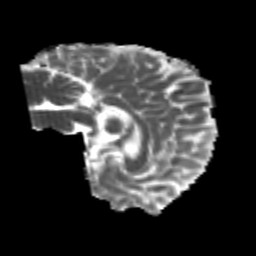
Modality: MD
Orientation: sagittal
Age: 21
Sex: male
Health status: healthy
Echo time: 0.074 s